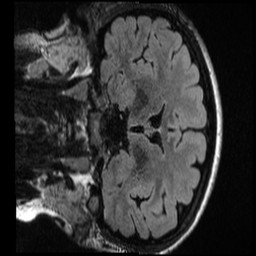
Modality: T1w
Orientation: coronal
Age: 22
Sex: female